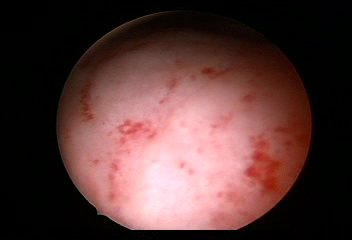
Modality: WLC
Class: Normal mucosa
Bladder cancer association: No